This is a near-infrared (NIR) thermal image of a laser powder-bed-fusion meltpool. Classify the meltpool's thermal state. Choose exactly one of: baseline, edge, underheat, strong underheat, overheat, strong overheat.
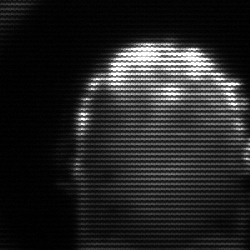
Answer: baseline